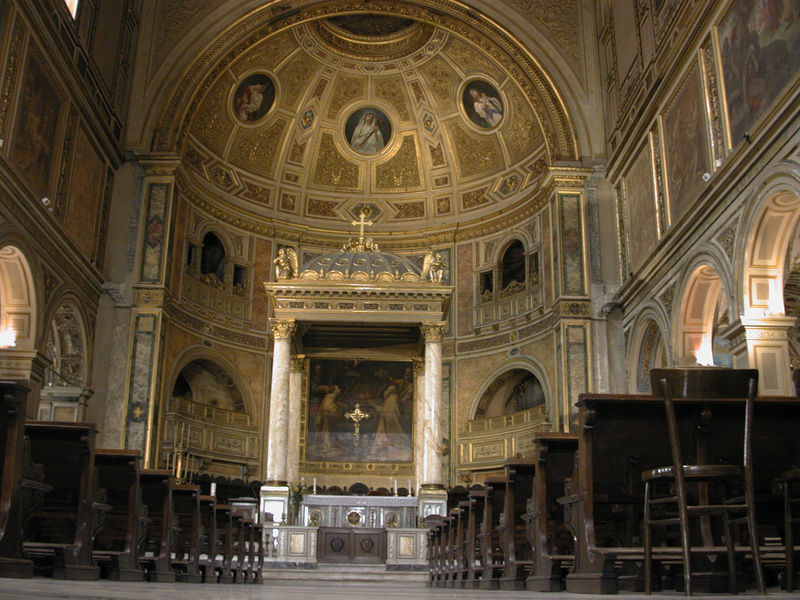
Titel: San Lorenzo in Damaso
Künstler: Donato Bramante
Standort: Rom, S. Lorenzo in Damaso (EU - I - Latium)
Schlagwörter: licht, stuhl, säulen, innenraum, kirche, gold, kuppel, kreuz, dom, pracht, altar, bänke, kathedrale, baldachin, maror